Question: I was thinking that when a user checked a checkbox, the page would automatically trigger an AJAX call and update the Level model (calling either the create or destroy action). The user wouldn't have to submit the form manually.
'''
class Level < ActiveRecord::Base
belongs_to :habit
end
'''
The point is that if a user misses a day of doing their good habit they should check off the missed box. For every day that they miss they must make up for it before advancing to the next level in the positive habit formation process.
'''
class Habit < ActiveRecord::Base
belongs_to :user
has_many :comments, as: :commentable
has_many :levels
serialize :committed, Array
validates :date_started, presence: true
before_save :current_level
acts_as_taggable
scope :private_submit, -> { where(private_submit: true) }
scope :public_submit, -> { where(private_submit: false) }
attr_accessor :missed_one, :missed_two, :missed_three
def save_with_current_level
self.levels.build
self.levels.build
self.levels.build
self.levels.build
self.levels.build
self.save
end
def self.committed_for_today
today_name = Date::DAYNAMES[Date.today.wday].downcase
ids = all.select { |h| h.committed.include? today_name }.map(&:id)
where(id: ids)
end
def current_level
return 0 unless date_started
committed_wdays = committed.map { |day| Date::DAYNAMES.index(day.titleize) }
n_days = ((date_started.to_date)..Date.today).count { |date| committed_wdays.include? date.wday }
actual_days = n_days - self.missed_days
case n_days
when 0..9
1
when 10..24
2
when 25..44
3
when 45..69
4
when 70..99
5
else
"Mastery"
end
end
end
'''
You can see the +1 increment here for missing a day. How can we save this via AJAX?
'''
class DaysMissedController < ApplicationController
before_action :logged_in_user, only: [:create, :destroy]
def create
level = Habit.find(params[:habit_id]).levels.find(params[:level_id])
level.missed_days = level.missed_days + 1
level.save
head :ok # this returns an empty response with a 200 success status code
end
def destroy
level = Habit.find(params[:habit_id]).levels.find(params[:level_id])
level.missed_days = level.missed_days - 1
level.save
head :ok # this returns an empty response with a 200 success status code
end
end
'''
'''
resources :habits do
resources :comments
resources :levels do
# we'll use this route to increment and decrement the missed days
resources :days_missed, only: [:create, :destroy]
end
end
'''
Here is a visual from the :

'''
<label> Missed: </label>
<% @habit.levels.each_with_index do |level, index| %>
<p>
<label> Level <%= index + 1 %>: </label>
<%= f.check_box :missed_one, checked: (level.missed_days > 0) %>
<%= f.check_box :missed_two, checked: (level.missed_days > 1) %>
<%= f.check_box :missed_three, checked: (level.missed_days > 2) %>
</p>
<% end %>
'''
Thank you for your expertise!
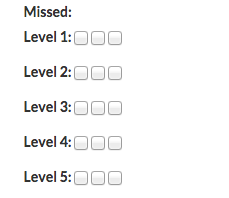
Answer: Not too difficult. In your habits form:
'''
<label id="<%= @habit.id %>" class="habit-id"> Missed: </label>
<% @habit.levels.each_with_index do |level, index| %>
<p>
<label id="<%= level.id %>" class="level-id"> Level <%= index + 1 %>: </label>
<%= check_box_tag nil, true, level.missed_days > 0, {class: "habit-check"} %>
<%= check_box_tag nil, true, level.missed_days > 1, {class: "habit-check"} %>
<%= check_box_tag nil, true, level.missed_days > 2, {class: "habit-check"} %>
</p>
<% end %>
'''
In your 'javascript' file:
'''
$(document).ready(function()
{
$(".habit-check").change(function()
{
habit = $(this).parent().siblings(".habit-id").first().attr("id");
level = $(this).siblings(".level-id").first().attr("id");
if($(this).is(":checked"))
{
$.ajax(
{
url: "/habits/" + habit + "/levels/" + level + "/days_missed",
method: "POST"
});
}
else
{
$.ajax(
{
url: "/habits/" + habit + "/levels/" + level + "/days_missed/1",
method: "DELETE"
});
}
});
});
'''
Your 'destroy' method doesn't seem to need an 'id', so that's why I pass in '1' for it; just to give it an 'id'.